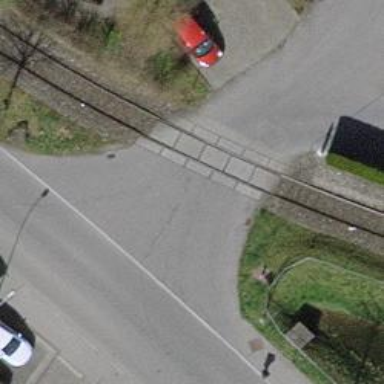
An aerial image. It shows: Level crossing along the railway.